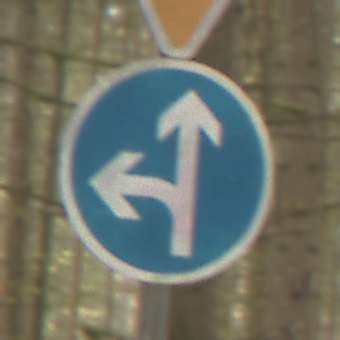
Verkehrszeichen: VorgeschriebeneFahrtrichtungGeradeausOderLinks
Zusatzzeichen oben: VorfahrtGewaehren
Umgebung: Outdoor, Nature
Tageszeit: MorningAfternoon
Wetter: Overcast
Licht: Natural
Jahreszeit: Winter
Kontrast: LowContrast